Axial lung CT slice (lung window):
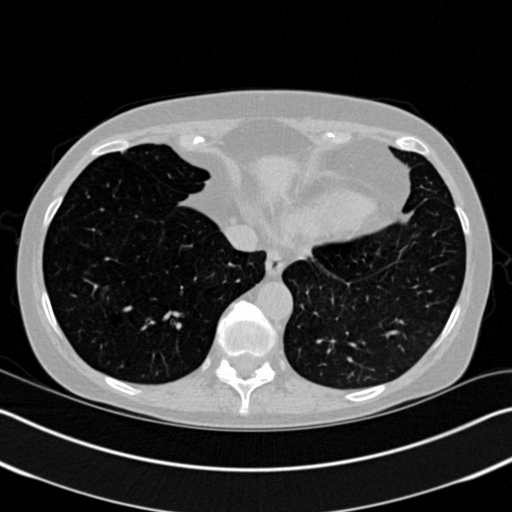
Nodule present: no